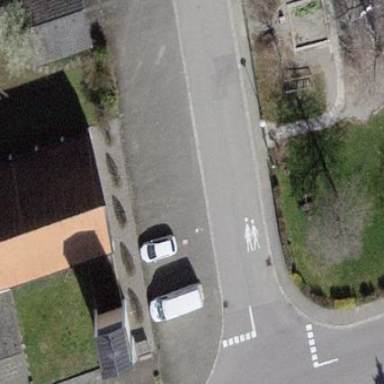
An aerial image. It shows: Street side parking area.